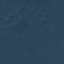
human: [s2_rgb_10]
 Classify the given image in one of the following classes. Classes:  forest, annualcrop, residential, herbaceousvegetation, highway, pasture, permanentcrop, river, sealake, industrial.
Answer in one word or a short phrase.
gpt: Forest